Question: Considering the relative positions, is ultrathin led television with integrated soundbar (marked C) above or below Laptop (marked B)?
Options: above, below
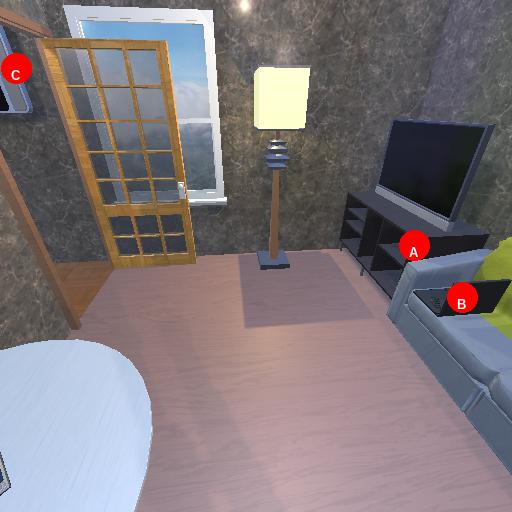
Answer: above